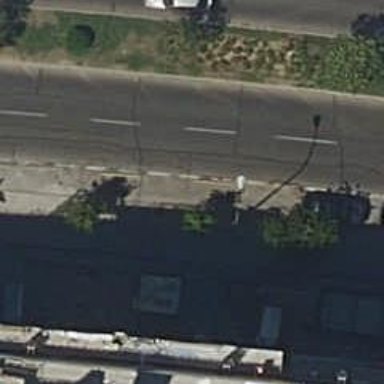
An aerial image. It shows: Sidewalk made of paving stones.